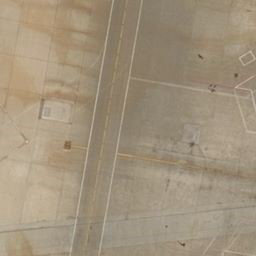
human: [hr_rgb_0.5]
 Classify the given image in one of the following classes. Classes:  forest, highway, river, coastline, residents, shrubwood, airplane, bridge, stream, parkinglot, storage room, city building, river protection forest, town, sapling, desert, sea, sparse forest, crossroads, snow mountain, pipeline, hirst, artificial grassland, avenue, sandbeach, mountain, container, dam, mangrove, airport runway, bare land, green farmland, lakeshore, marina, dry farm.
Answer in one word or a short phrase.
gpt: airport runway